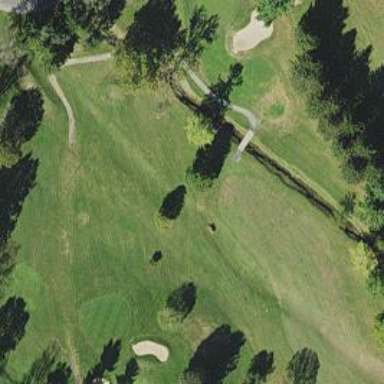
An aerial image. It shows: Footway that resembles golf path.